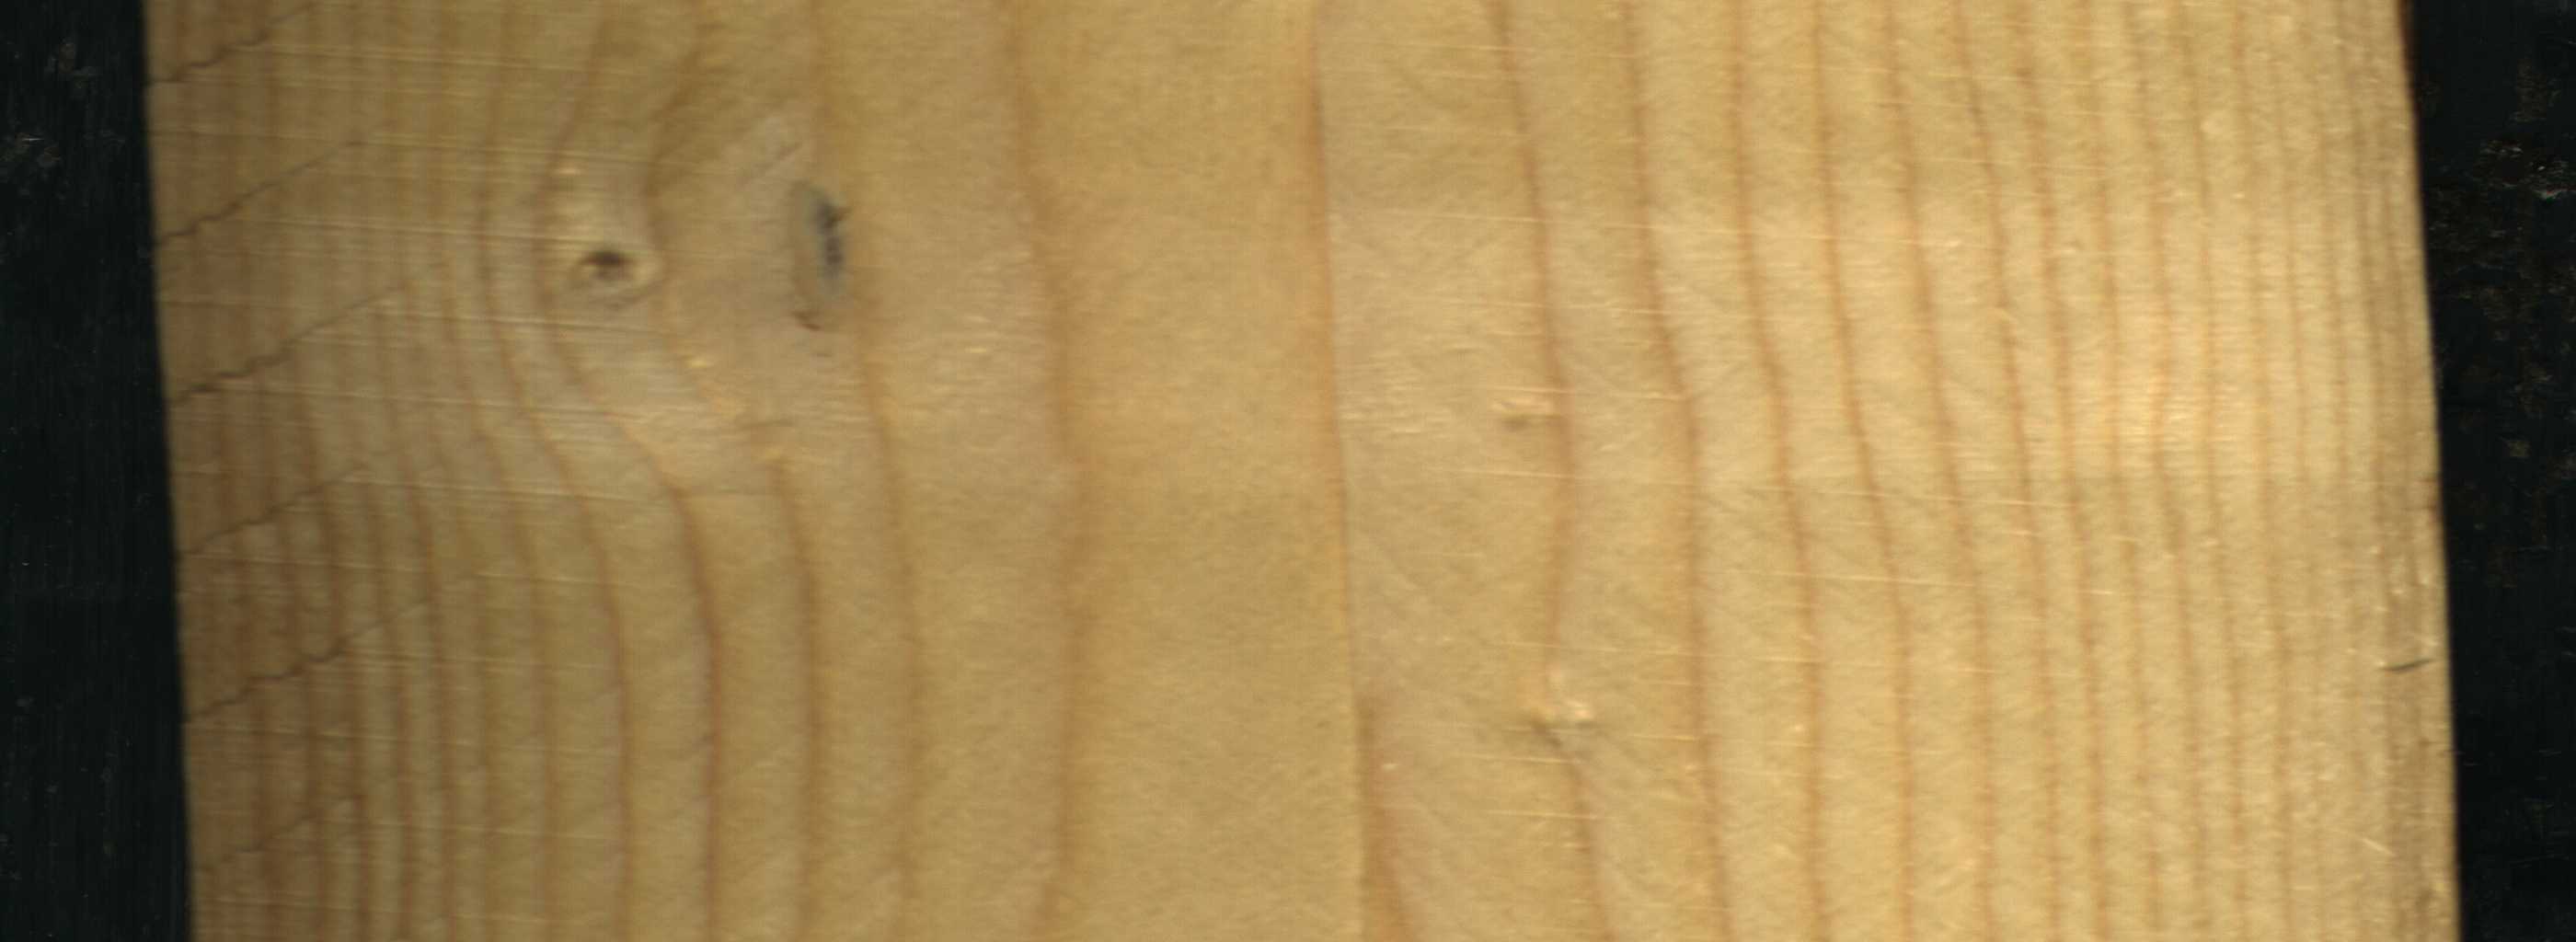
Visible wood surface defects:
Live_Knot